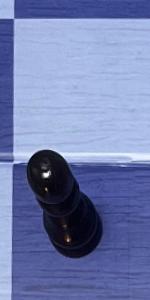
Label: Pawn_Black